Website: bh-photo
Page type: store-pickup
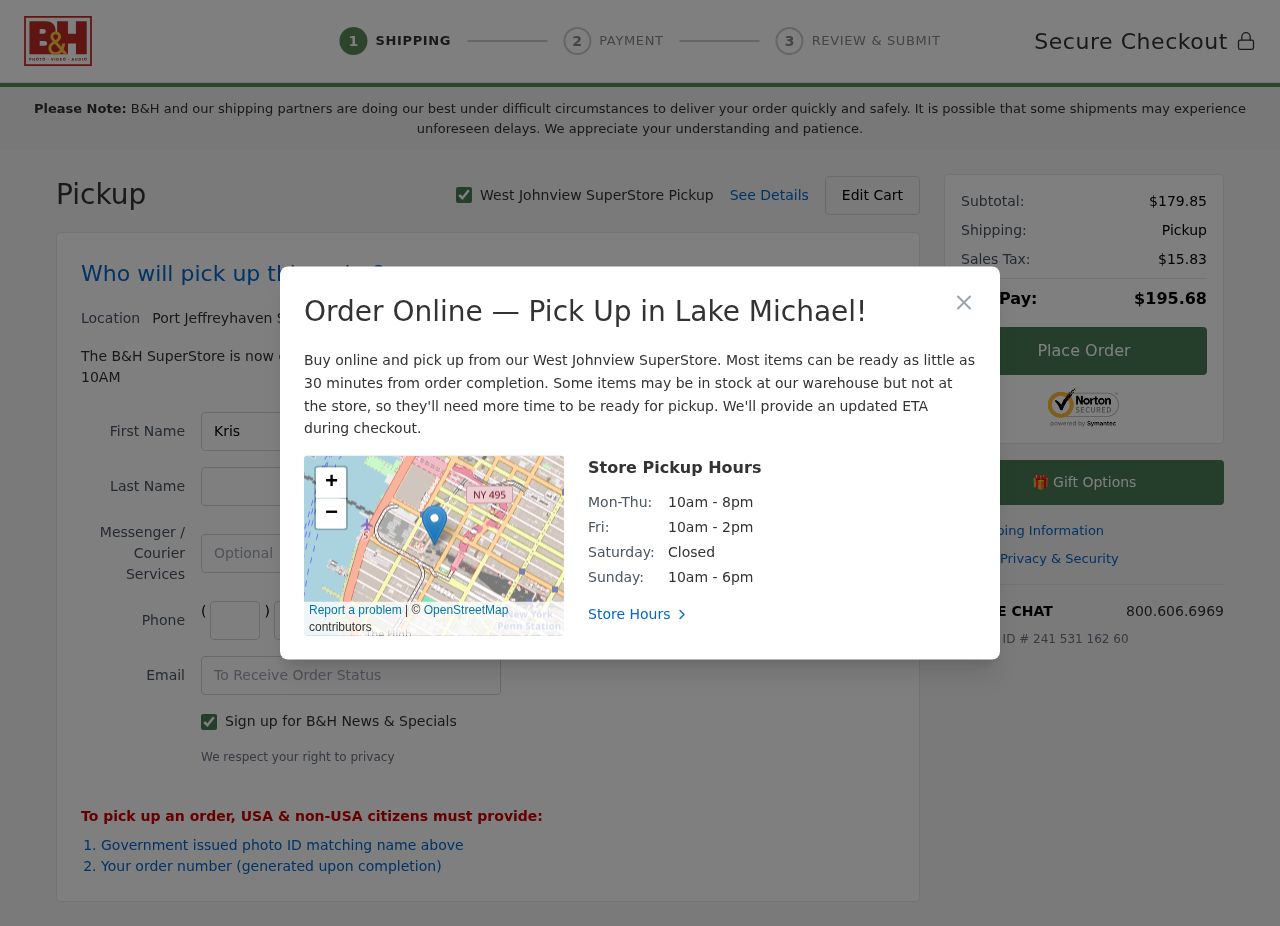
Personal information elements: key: PII_CITY
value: West Johnview
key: PII_CITY2
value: Port Jeffreyhaven
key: PII_CITY3
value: Lake Michael
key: PII_EMAIL
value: kristinhubbard@yahoo.com
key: PII_FIRSTNAME
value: Kristin
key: PII_LASTNAME
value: Hubbard
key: PII_PHONE_AREA
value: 784
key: PII_PHONE_PREFIX
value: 253
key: PII_PHONE_SUFFIX
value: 8350
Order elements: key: ORDER_SUBTOTAL
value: $179.85
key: ORDER_TAX
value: $15.83
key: ORDER_TOTAL
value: $195.68
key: ORDER_ID
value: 241 531 162 60